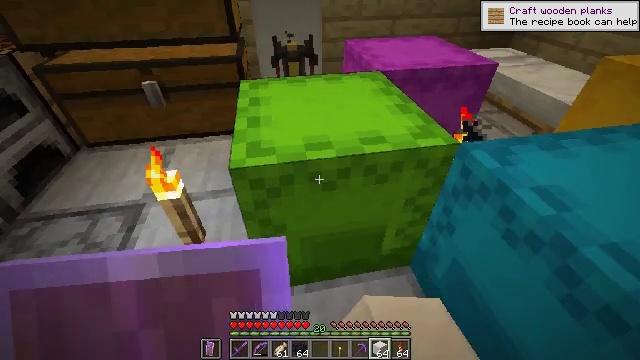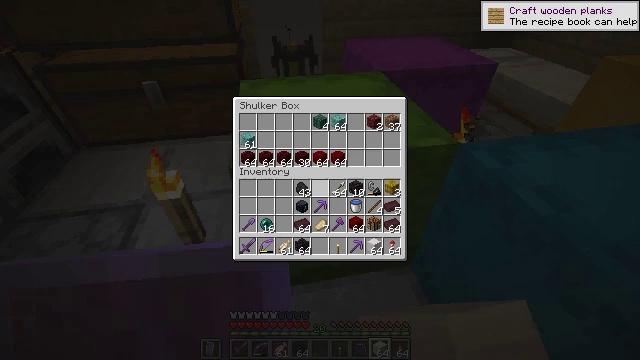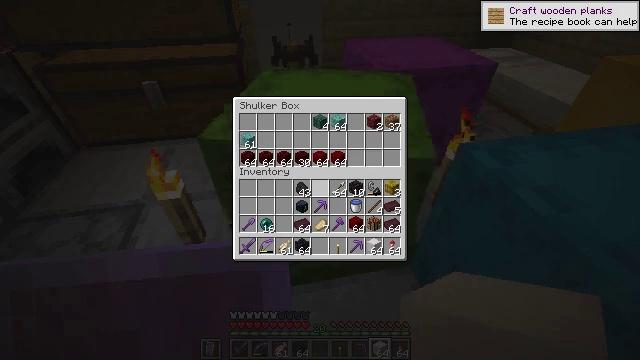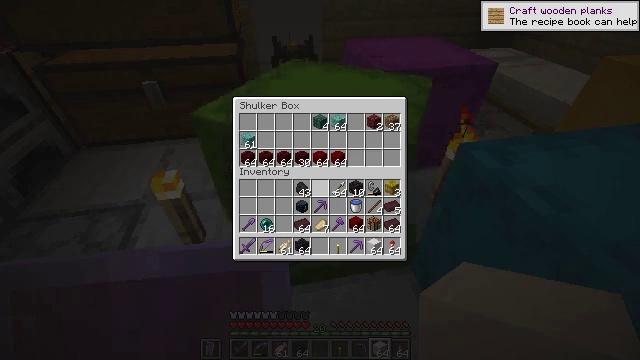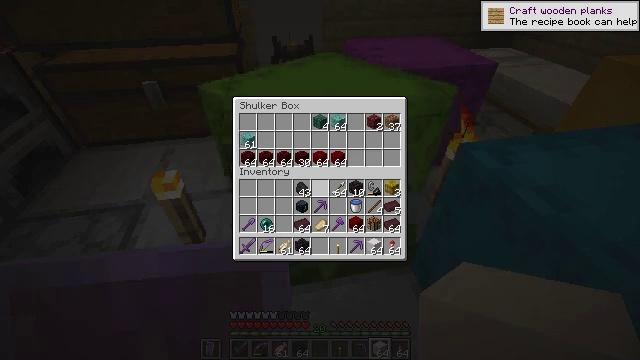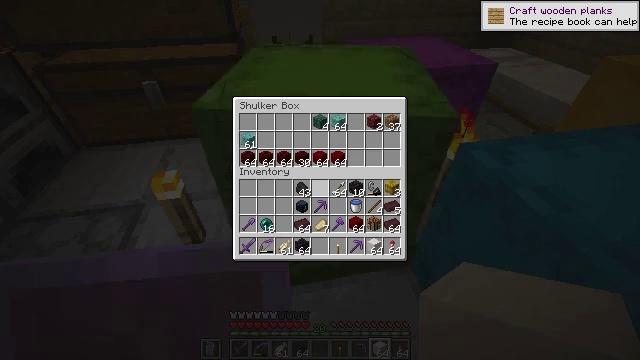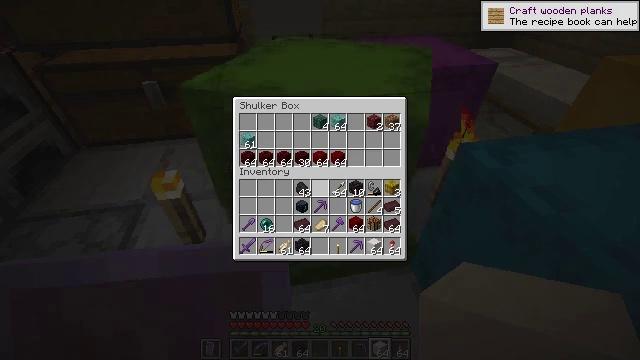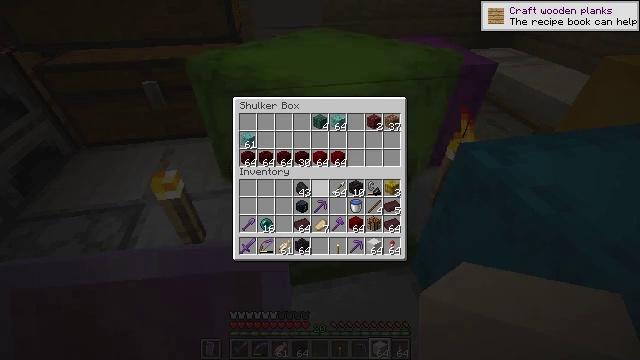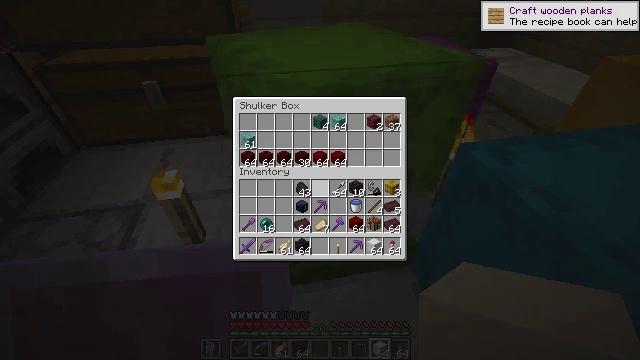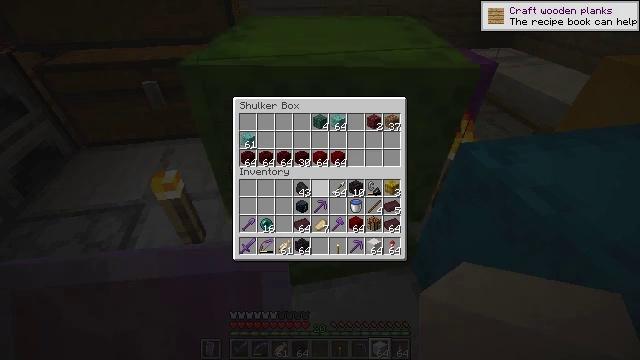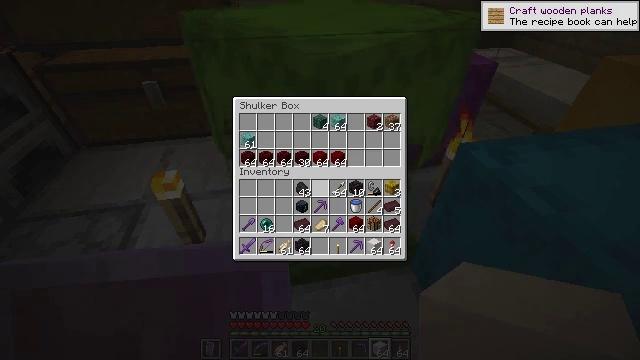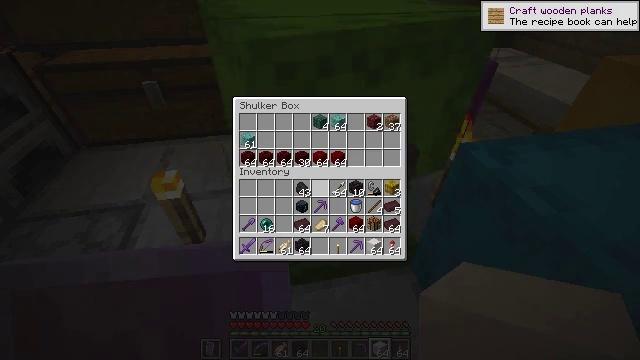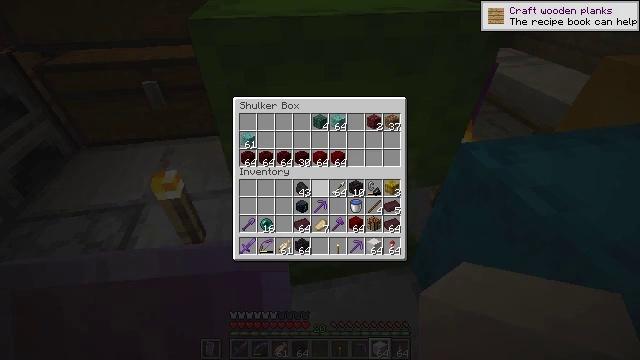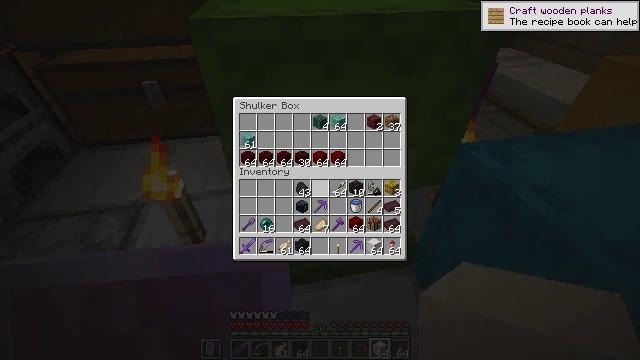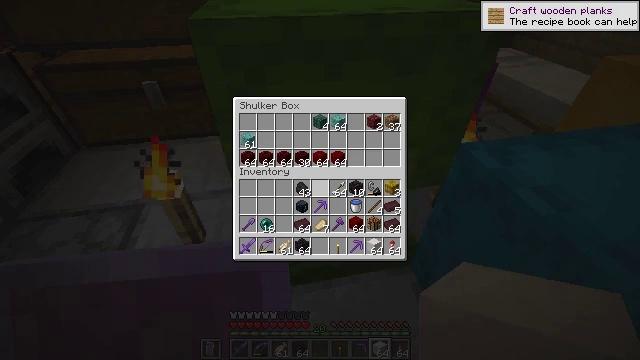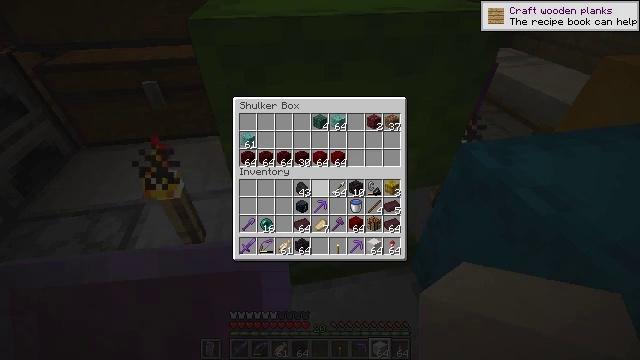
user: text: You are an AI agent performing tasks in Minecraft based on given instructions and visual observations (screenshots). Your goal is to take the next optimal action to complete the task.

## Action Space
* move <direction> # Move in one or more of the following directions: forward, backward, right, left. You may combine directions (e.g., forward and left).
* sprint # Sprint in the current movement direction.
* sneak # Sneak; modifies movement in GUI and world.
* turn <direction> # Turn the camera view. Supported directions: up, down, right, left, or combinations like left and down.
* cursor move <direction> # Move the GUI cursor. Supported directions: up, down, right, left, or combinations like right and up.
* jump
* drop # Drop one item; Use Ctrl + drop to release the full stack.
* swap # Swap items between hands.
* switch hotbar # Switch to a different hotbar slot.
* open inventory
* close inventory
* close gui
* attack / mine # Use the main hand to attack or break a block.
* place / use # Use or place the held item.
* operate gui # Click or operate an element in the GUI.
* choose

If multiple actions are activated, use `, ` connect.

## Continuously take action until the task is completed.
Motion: motion action
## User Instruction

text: Access the crafting table and make polished blackstone.
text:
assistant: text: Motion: no_op
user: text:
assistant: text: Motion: no_op
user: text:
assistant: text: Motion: no_op
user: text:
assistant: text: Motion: no_op
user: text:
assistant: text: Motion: no_op
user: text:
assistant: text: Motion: no_op
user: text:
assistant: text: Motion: no_op
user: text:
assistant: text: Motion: no_op
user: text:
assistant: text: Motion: no_op
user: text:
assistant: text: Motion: no_op
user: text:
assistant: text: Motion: no_op
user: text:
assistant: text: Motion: no_op
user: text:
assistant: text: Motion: no_op
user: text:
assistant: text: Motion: no_op
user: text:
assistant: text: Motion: no_op
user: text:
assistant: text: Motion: no_op
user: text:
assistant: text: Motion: no_op
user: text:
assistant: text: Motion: turn left and up
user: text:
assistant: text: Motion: turn left and up
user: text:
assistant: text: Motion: no_op
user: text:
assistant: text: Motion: no_op
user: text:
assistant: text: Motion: no_op
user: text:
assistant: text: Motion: turn right
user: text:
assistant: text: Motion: turn right
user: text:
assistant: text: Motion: turn right
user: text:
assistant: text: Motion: no_op
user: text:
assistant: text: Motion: no_op
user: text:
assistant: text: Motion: turn down
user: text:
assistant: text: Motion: turn down
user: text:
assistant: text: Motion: turn down